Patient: sex F, age 76
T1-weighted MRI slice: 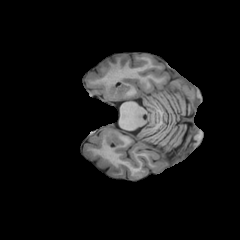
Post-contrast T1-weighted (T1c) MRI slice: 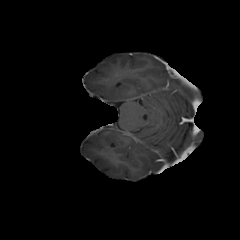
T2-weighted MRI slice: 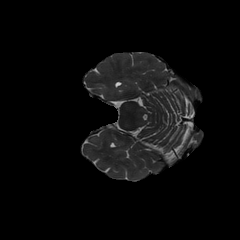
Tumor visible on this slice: no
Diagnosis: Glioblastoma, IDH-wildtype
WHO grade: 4